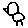
Label: bird